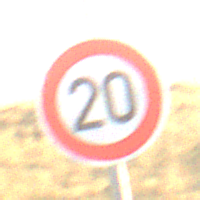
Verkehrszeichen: Geschwindigkeit20
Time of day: SunriseSunset
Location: Outdoor (Nature)
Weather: Clear
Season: NotSpecified
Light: Natural